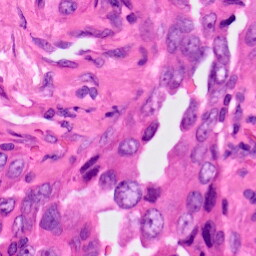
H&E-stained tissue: Lung